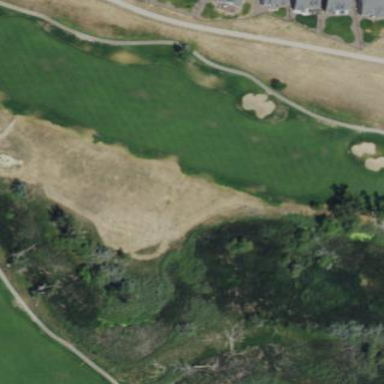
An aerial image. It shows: Area with grass used as rough in golf course.